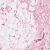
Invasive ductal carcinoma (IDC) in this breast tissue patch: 0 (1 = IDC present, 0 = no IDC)